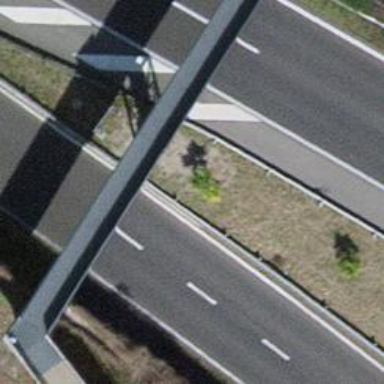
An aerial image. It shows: Bridge supported by pylons.